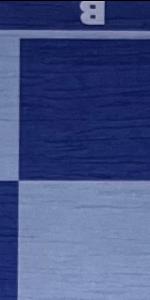
Label: Empty